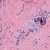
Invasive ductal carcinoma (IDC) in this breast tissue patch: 0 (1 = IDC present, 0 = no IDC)